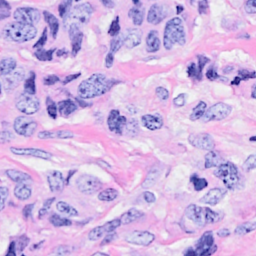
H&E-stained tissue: Breast